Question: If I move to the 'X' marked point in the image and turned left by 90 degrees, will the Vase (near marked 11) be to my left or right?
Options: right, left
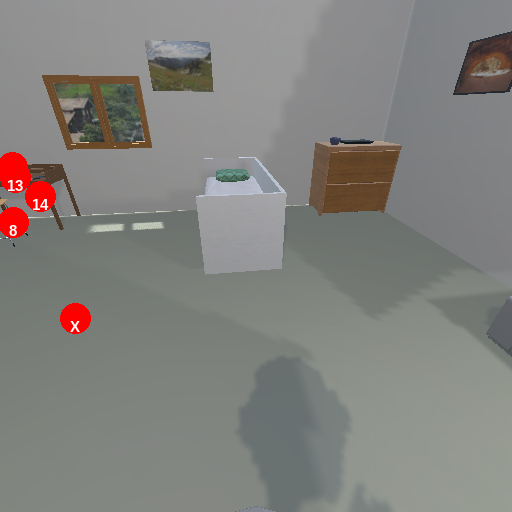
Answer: right